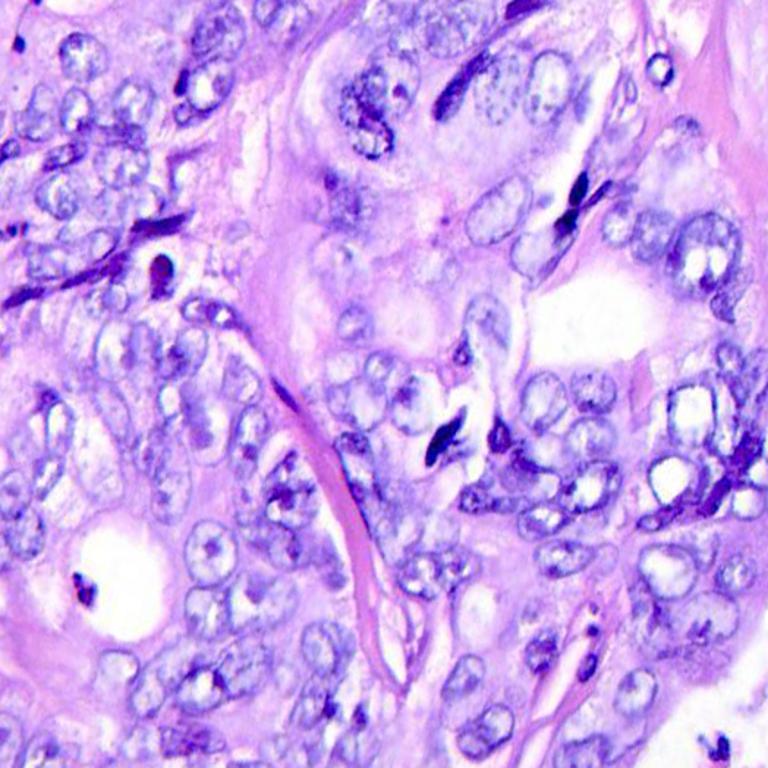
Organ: colon
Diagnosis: adenocarcinomas